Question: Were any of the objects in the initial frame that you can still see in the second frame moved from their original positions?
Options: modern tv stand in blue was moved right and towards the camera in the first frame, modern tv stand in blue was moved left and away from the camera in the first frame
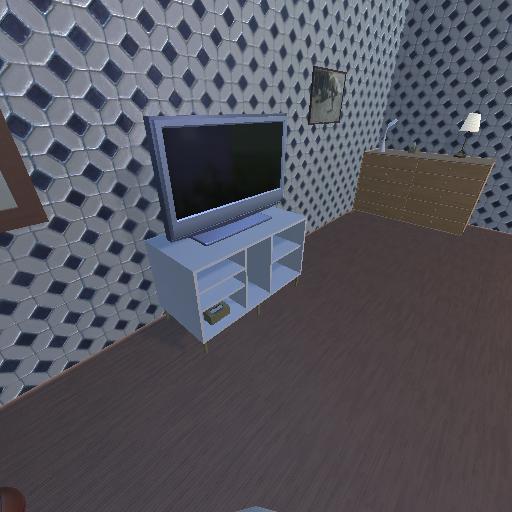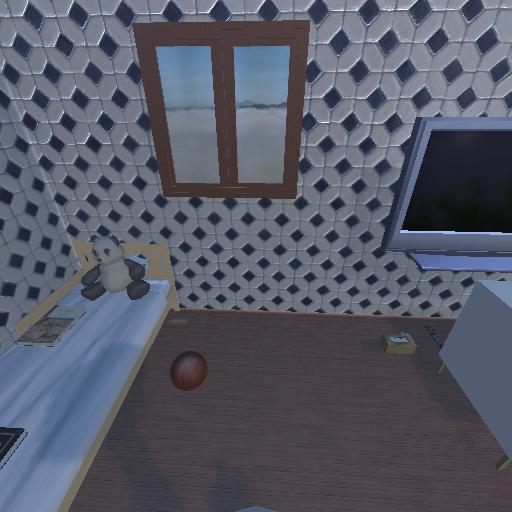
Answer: modern tv stand in blue was moved right and towards the camera in the first frame